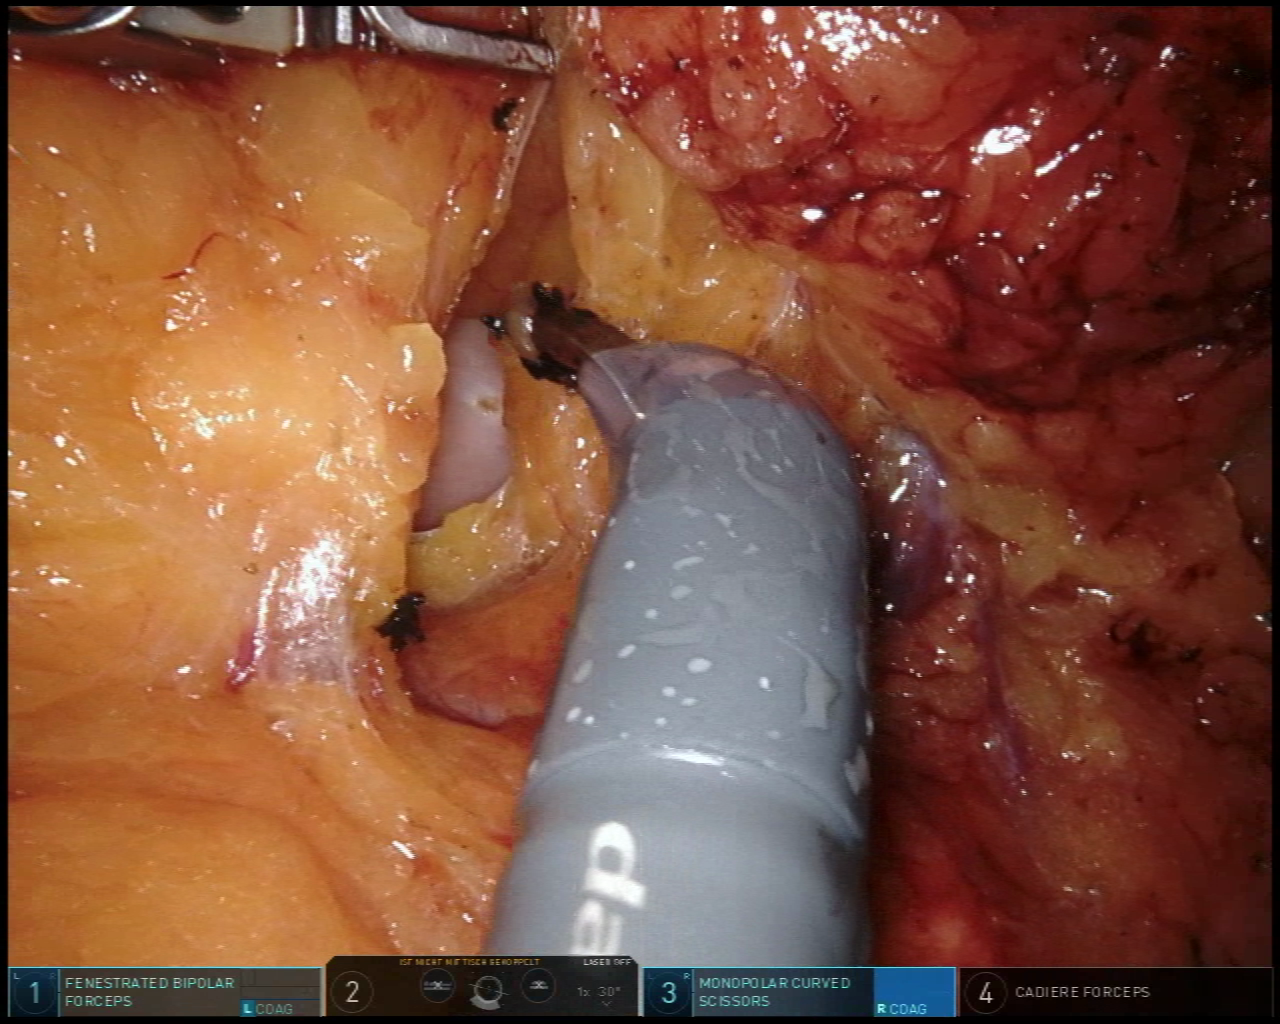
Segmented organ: stomach
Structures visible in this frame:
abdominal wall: no
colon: no
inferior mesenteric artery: no
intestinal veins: no
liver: no
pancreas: yes
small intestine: no
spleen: no
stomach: yes
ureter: no
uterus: no
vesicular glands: no